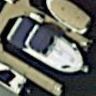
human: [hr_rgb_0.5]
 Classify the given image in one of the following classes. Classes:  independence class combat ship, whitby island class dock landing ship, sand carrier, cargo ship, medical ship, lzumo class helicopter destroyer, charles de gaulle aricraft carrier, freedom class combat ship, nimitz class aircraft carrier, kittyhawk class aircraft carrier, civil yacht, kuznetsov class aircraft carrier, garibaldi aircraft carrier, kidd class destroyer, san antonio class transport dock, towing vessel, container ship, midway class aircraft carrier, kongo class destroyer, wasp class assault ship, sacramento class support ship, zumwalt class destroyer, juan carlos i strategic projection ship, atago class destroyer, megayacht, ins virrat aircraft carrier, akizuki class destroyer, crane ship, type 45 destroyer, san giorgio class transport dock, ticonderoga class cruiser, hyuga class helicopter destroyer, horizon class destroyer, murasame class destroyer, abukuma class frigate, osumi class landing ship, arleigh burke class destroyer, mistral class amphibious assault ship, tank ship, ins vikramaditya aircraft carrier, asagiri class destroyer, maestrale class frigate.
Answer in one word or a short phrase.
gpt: Civil yacht